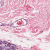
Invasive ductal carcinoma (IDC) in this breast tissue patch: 0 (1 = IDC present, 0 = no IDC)